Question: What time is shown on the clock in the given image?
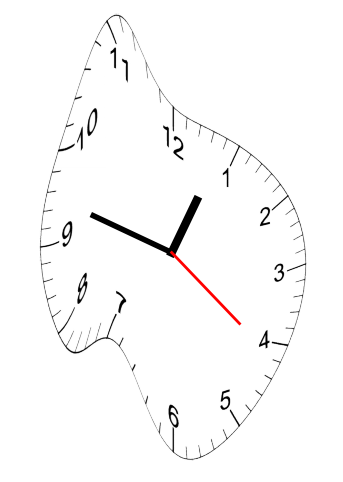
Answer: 12:47:21